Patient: sex F, age 59
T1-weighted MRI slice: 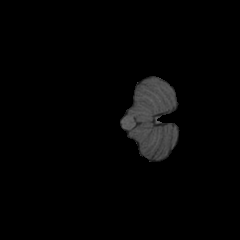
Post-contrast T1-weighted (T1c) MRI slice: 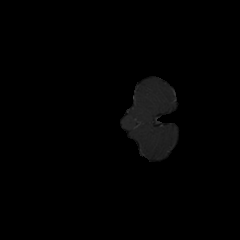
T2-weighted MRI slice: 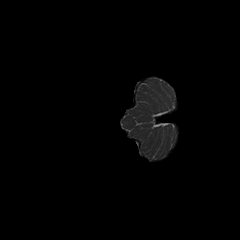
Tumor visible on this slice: no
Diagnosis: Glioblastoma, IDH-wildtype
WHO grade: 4